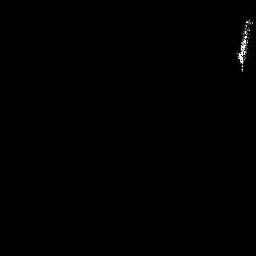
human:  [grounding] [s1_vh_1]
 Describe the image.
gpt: In the satellite image, there is  <ref>1 medium ship </ref> <box>[[91, 5, 98, 28, 0]]</box> located at top right.